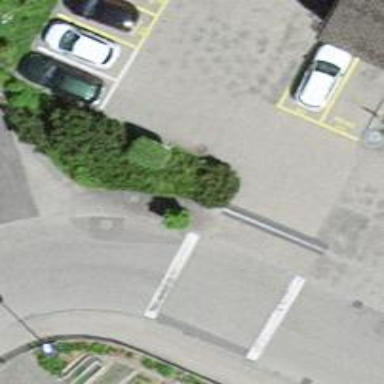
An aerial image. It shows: Asphalt sidewalk along the footway.